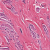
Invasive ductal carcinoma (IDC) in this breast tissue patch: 0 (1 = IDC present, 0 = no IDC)